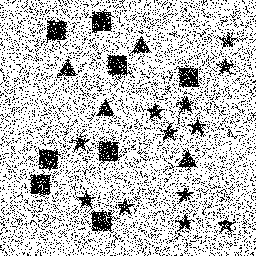
Squares: 8
Triangles: 4
Stars: 12
Total shapes: 24